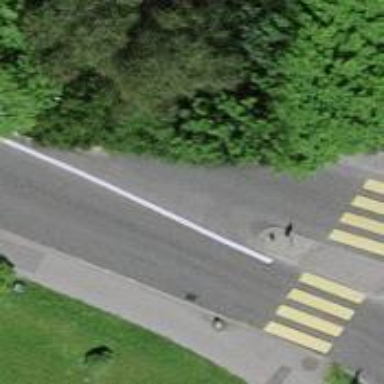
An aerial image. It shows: Secondary road with asphalt surface and sidewalks on both sides.